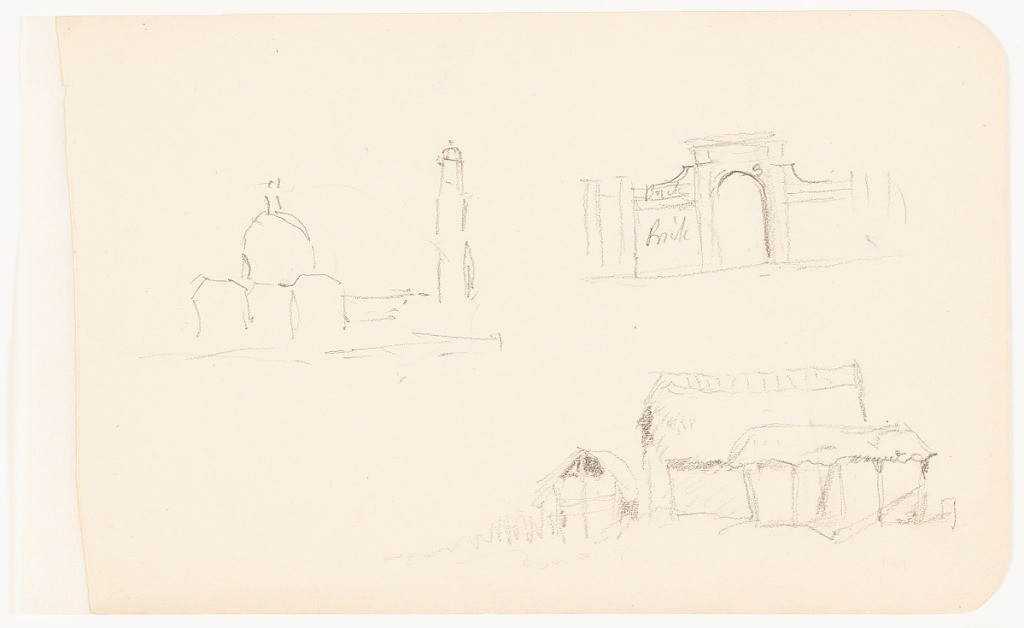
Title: Sketches of Buildings in Mexico
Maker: Frederic Edwin Church, American, 1826–1900
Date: February–April 1889
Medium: Graphite on off-white wove paper
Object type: Drawing
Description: Architecture sketches showing views of three buildings in Mexico. At upper left, a church with a large dome and a tall belltower is loosely sketched. At upper right, a gate or possibly the facade of a church is shown a gaping, arched doorway. At lower right, three small, thatched structures are grouped in close proximity.